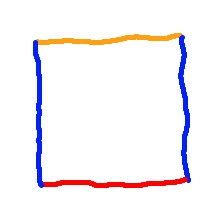
Shape: square